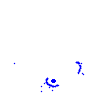
Particle: kaon